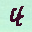
Label: 4